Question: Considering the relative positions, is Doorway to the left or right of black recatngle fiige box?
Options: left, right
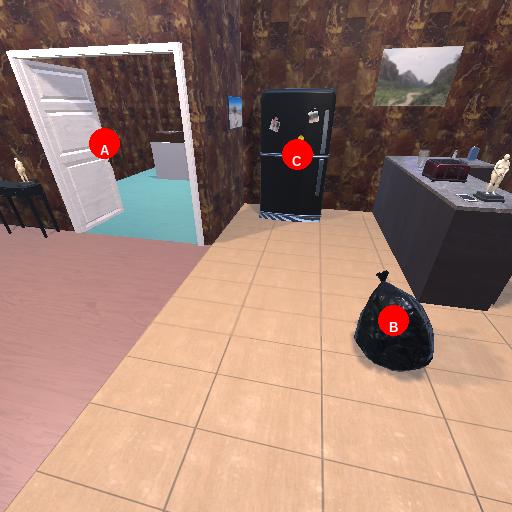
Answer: left